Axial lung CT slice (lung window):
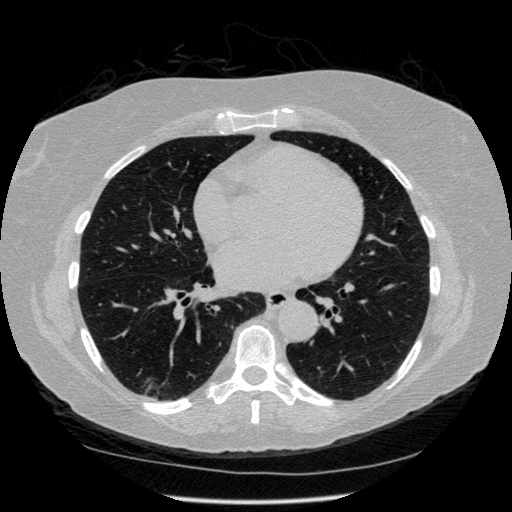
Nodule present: no